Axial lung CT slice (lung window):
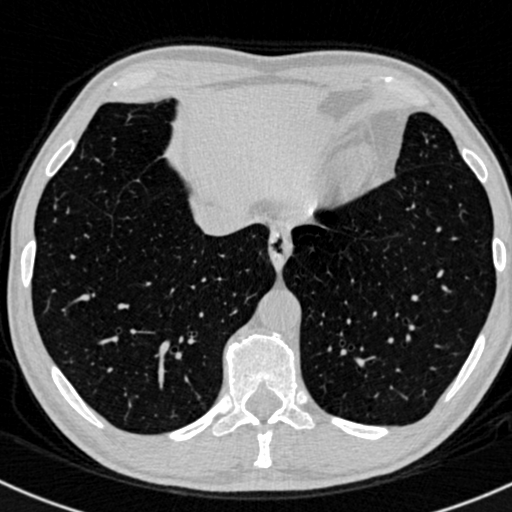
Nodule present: no